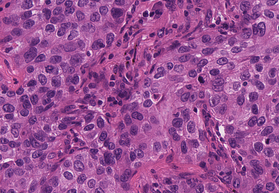
Tumor epithelial tissue: yes
Tumor-associated stroma tissue: yes
Normal tissue: no